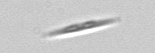
Label: pennate